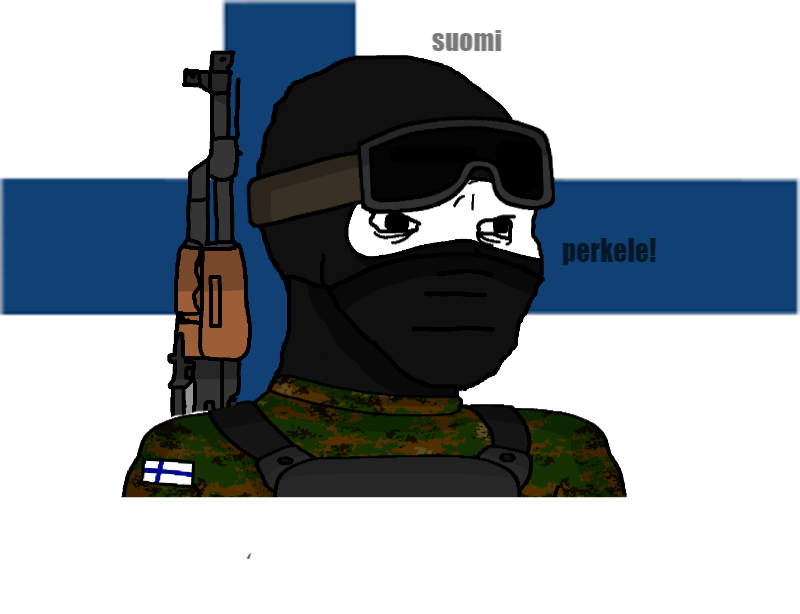
Label: 5_unsorted